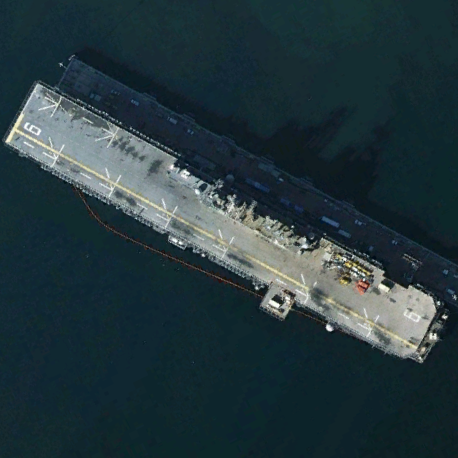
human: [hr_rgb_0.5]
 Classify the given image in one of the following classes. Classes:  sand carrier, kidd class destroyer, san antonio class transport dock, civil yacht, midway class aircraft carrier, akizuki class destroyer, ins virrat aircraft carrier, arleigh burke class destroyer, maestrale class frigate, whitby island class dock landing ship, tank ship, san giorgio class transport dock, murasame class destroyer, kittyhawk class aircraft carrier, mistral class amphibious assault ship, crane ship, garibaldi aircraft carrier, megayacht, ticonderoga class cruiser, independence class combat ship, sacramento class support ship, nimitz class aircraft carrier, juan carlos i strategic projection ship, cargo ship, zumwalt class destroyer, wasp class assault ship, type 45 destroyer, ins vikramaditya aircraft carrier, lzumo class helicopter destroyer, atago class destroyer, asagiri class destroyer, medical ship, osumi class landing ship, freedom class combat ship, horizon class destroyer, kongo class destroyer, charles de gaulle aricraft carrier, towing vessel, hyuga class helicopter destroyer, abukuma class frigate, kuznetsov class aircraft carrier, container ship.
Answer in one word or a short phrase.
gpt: Wasp class assault ship